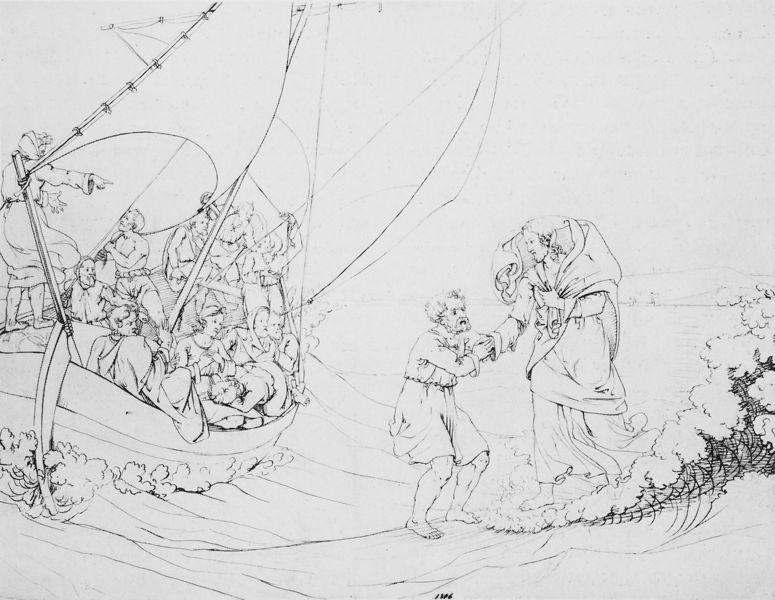
Titel: Petrus auf dem Meer
Künstler: Philipp Otto Runge
Institution: Hamburger Kunsthalle Inv.Nr.34157
Schlagwörter: mann, meer, wasser, menschen, männer, skizze, zeichnung, wind, boot, füße, schiff, segel, welle, wellen, fischer, segelschiff, wetter, christus, jesus, jünger, petrus, rettung, federzeichnung, teilung, skitte, mannschaft, apostel, schi, seelenfänger, jpetrus